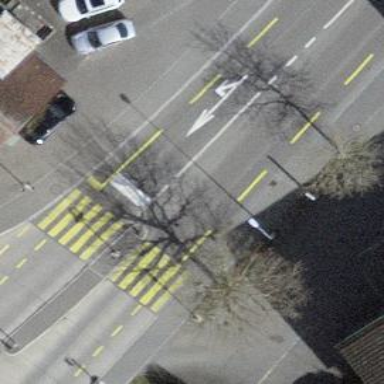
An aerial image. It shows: Primary highway with asphalt surface and designated cycle lane.